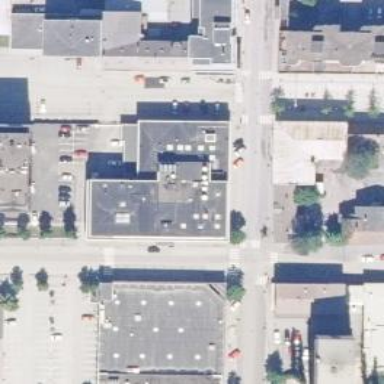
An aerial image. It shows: Pharmacy.